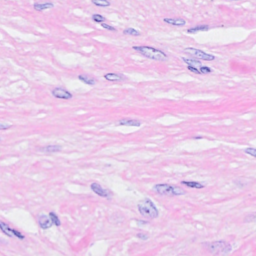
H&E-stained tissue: Breast